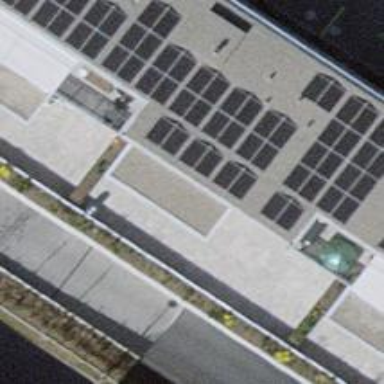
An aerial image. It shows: Solar power generator utilizing photovoltaic technology with solar photovoltaic panels.